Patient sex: M
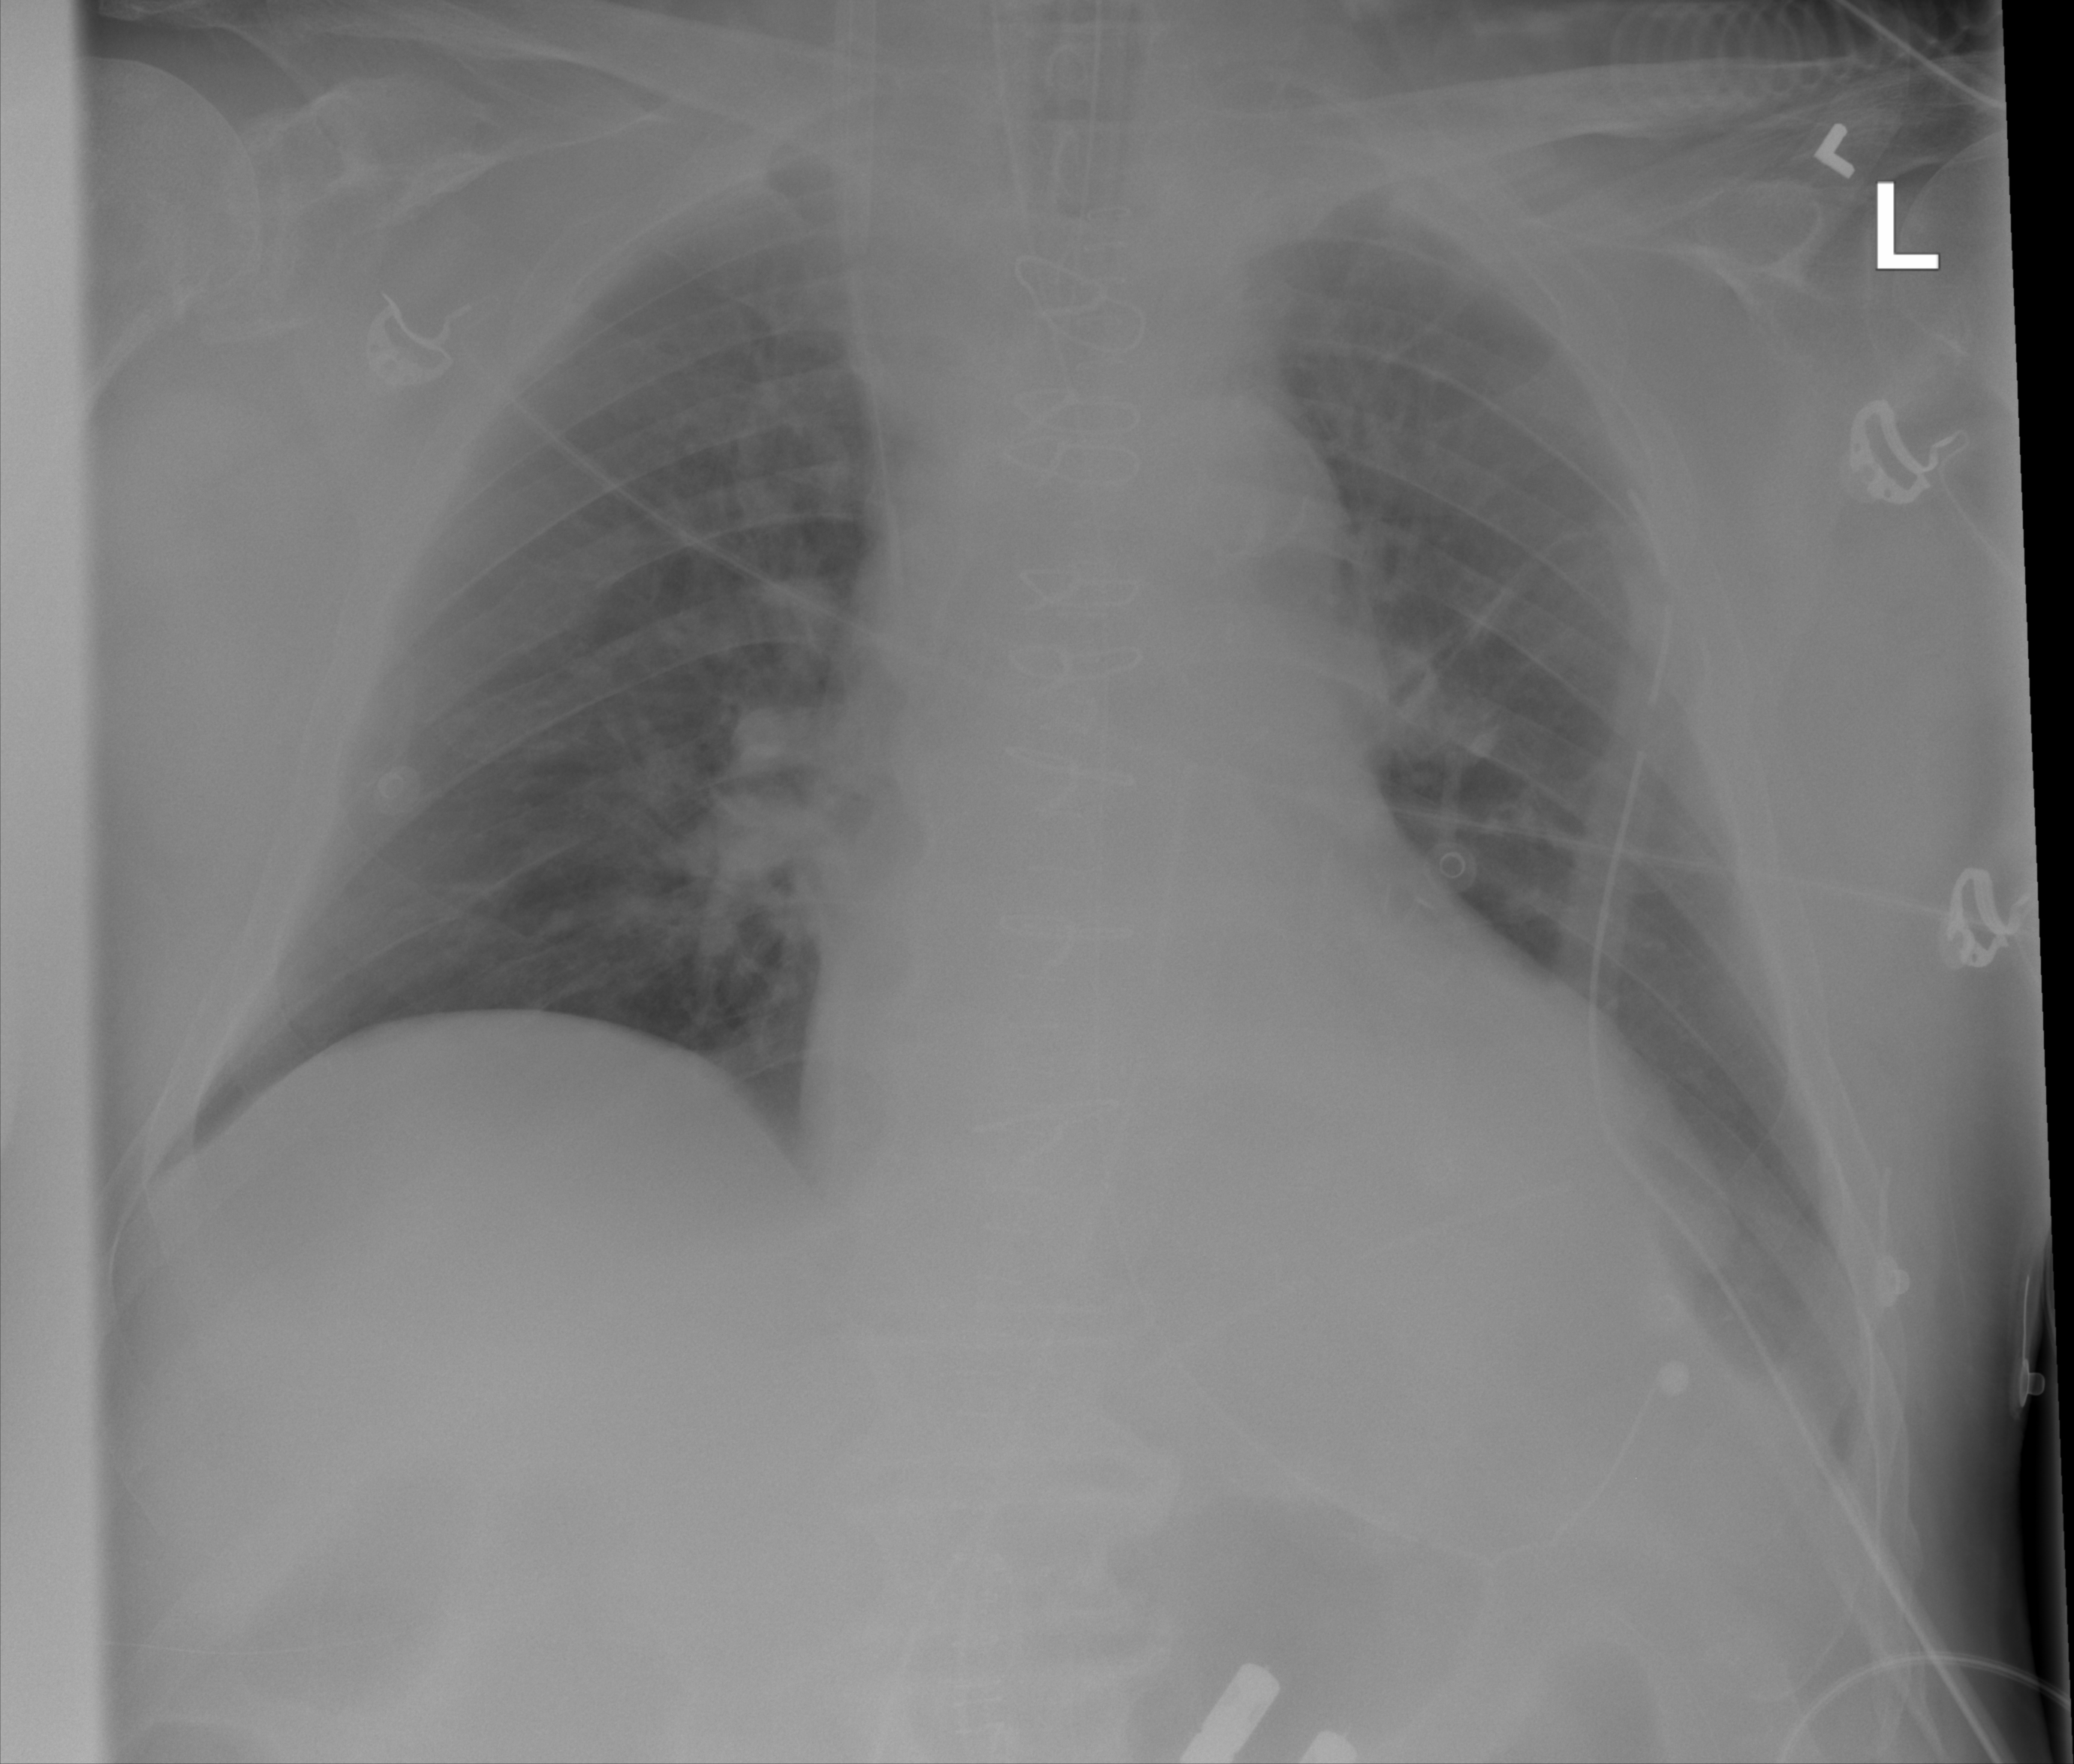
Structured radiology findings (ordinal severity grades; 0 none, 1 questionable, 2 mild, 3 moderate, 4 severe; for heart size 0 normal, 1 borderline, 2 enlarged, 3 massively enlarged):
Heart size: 2
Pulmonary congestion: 2
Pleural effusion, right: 0
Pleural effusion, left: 0
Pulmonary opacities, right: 0
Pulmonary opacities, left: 0
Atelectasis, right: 0
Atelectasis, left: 0